Question: I have below like data in dataframe. Note that - Contents is the only one column and this dataframe has only one record which has the data. In data, first row is header, lines are separated by LF.
How can I generate a new dataframe which will have 3 columns and corresponding data.
'''
display(df)
Contents
============================
"DateNum","MonthNum","DayName"
"<PHONE>","1","Tue"
"<PHONE>","1","Wed"
"<PHONE>","1","Thu"
'''
Just for info, below is how the data looks

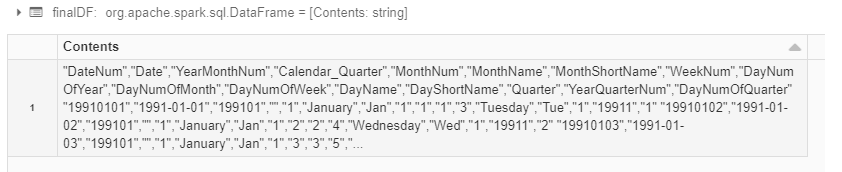
Answer: You can split by new line to get an RDD[String], which can then be converted to a dataframe:
'''
val df2 = spark.read.option("header",true).csv(df.rdd.flatMap(_.getString(0).split("
")).toDS)
df2.show
+--------+--------+-------+
| DateNum|MonthNum|DayName|
+--------+--------+-------+
|<PHONE>| 1| Tue|
|<PHONE>| 1| Wed|
|<PHONE>| 1| Thu|
+--------+--------+-------+
'''